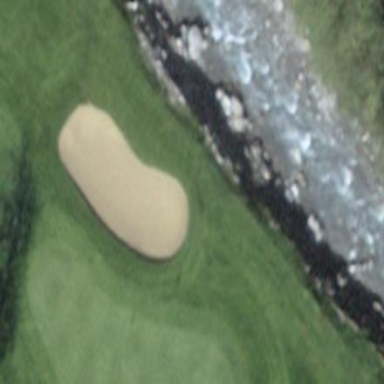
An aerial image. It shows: Golf bunker filled with natural sand.